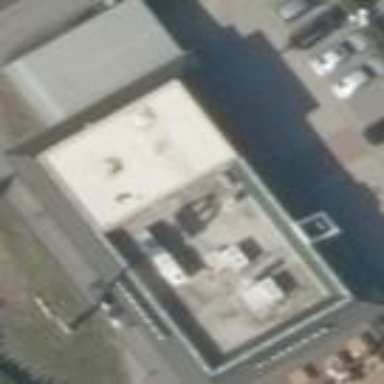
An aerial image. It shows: Fast food restaurant in building.